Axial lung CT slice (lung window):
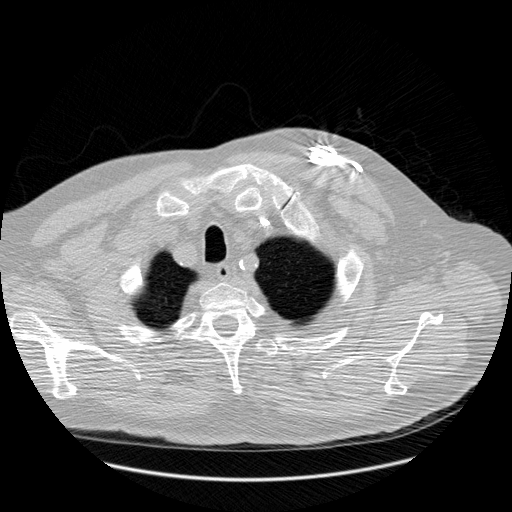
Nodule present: no